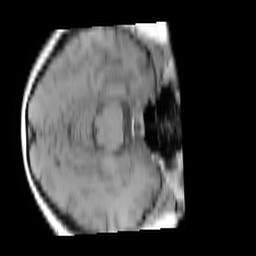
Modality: T1w
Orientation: axial
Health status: ill
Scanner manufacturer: siemens
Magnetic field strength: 3 T
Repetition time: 0.44 s
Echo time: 0.00266 s